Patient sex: M
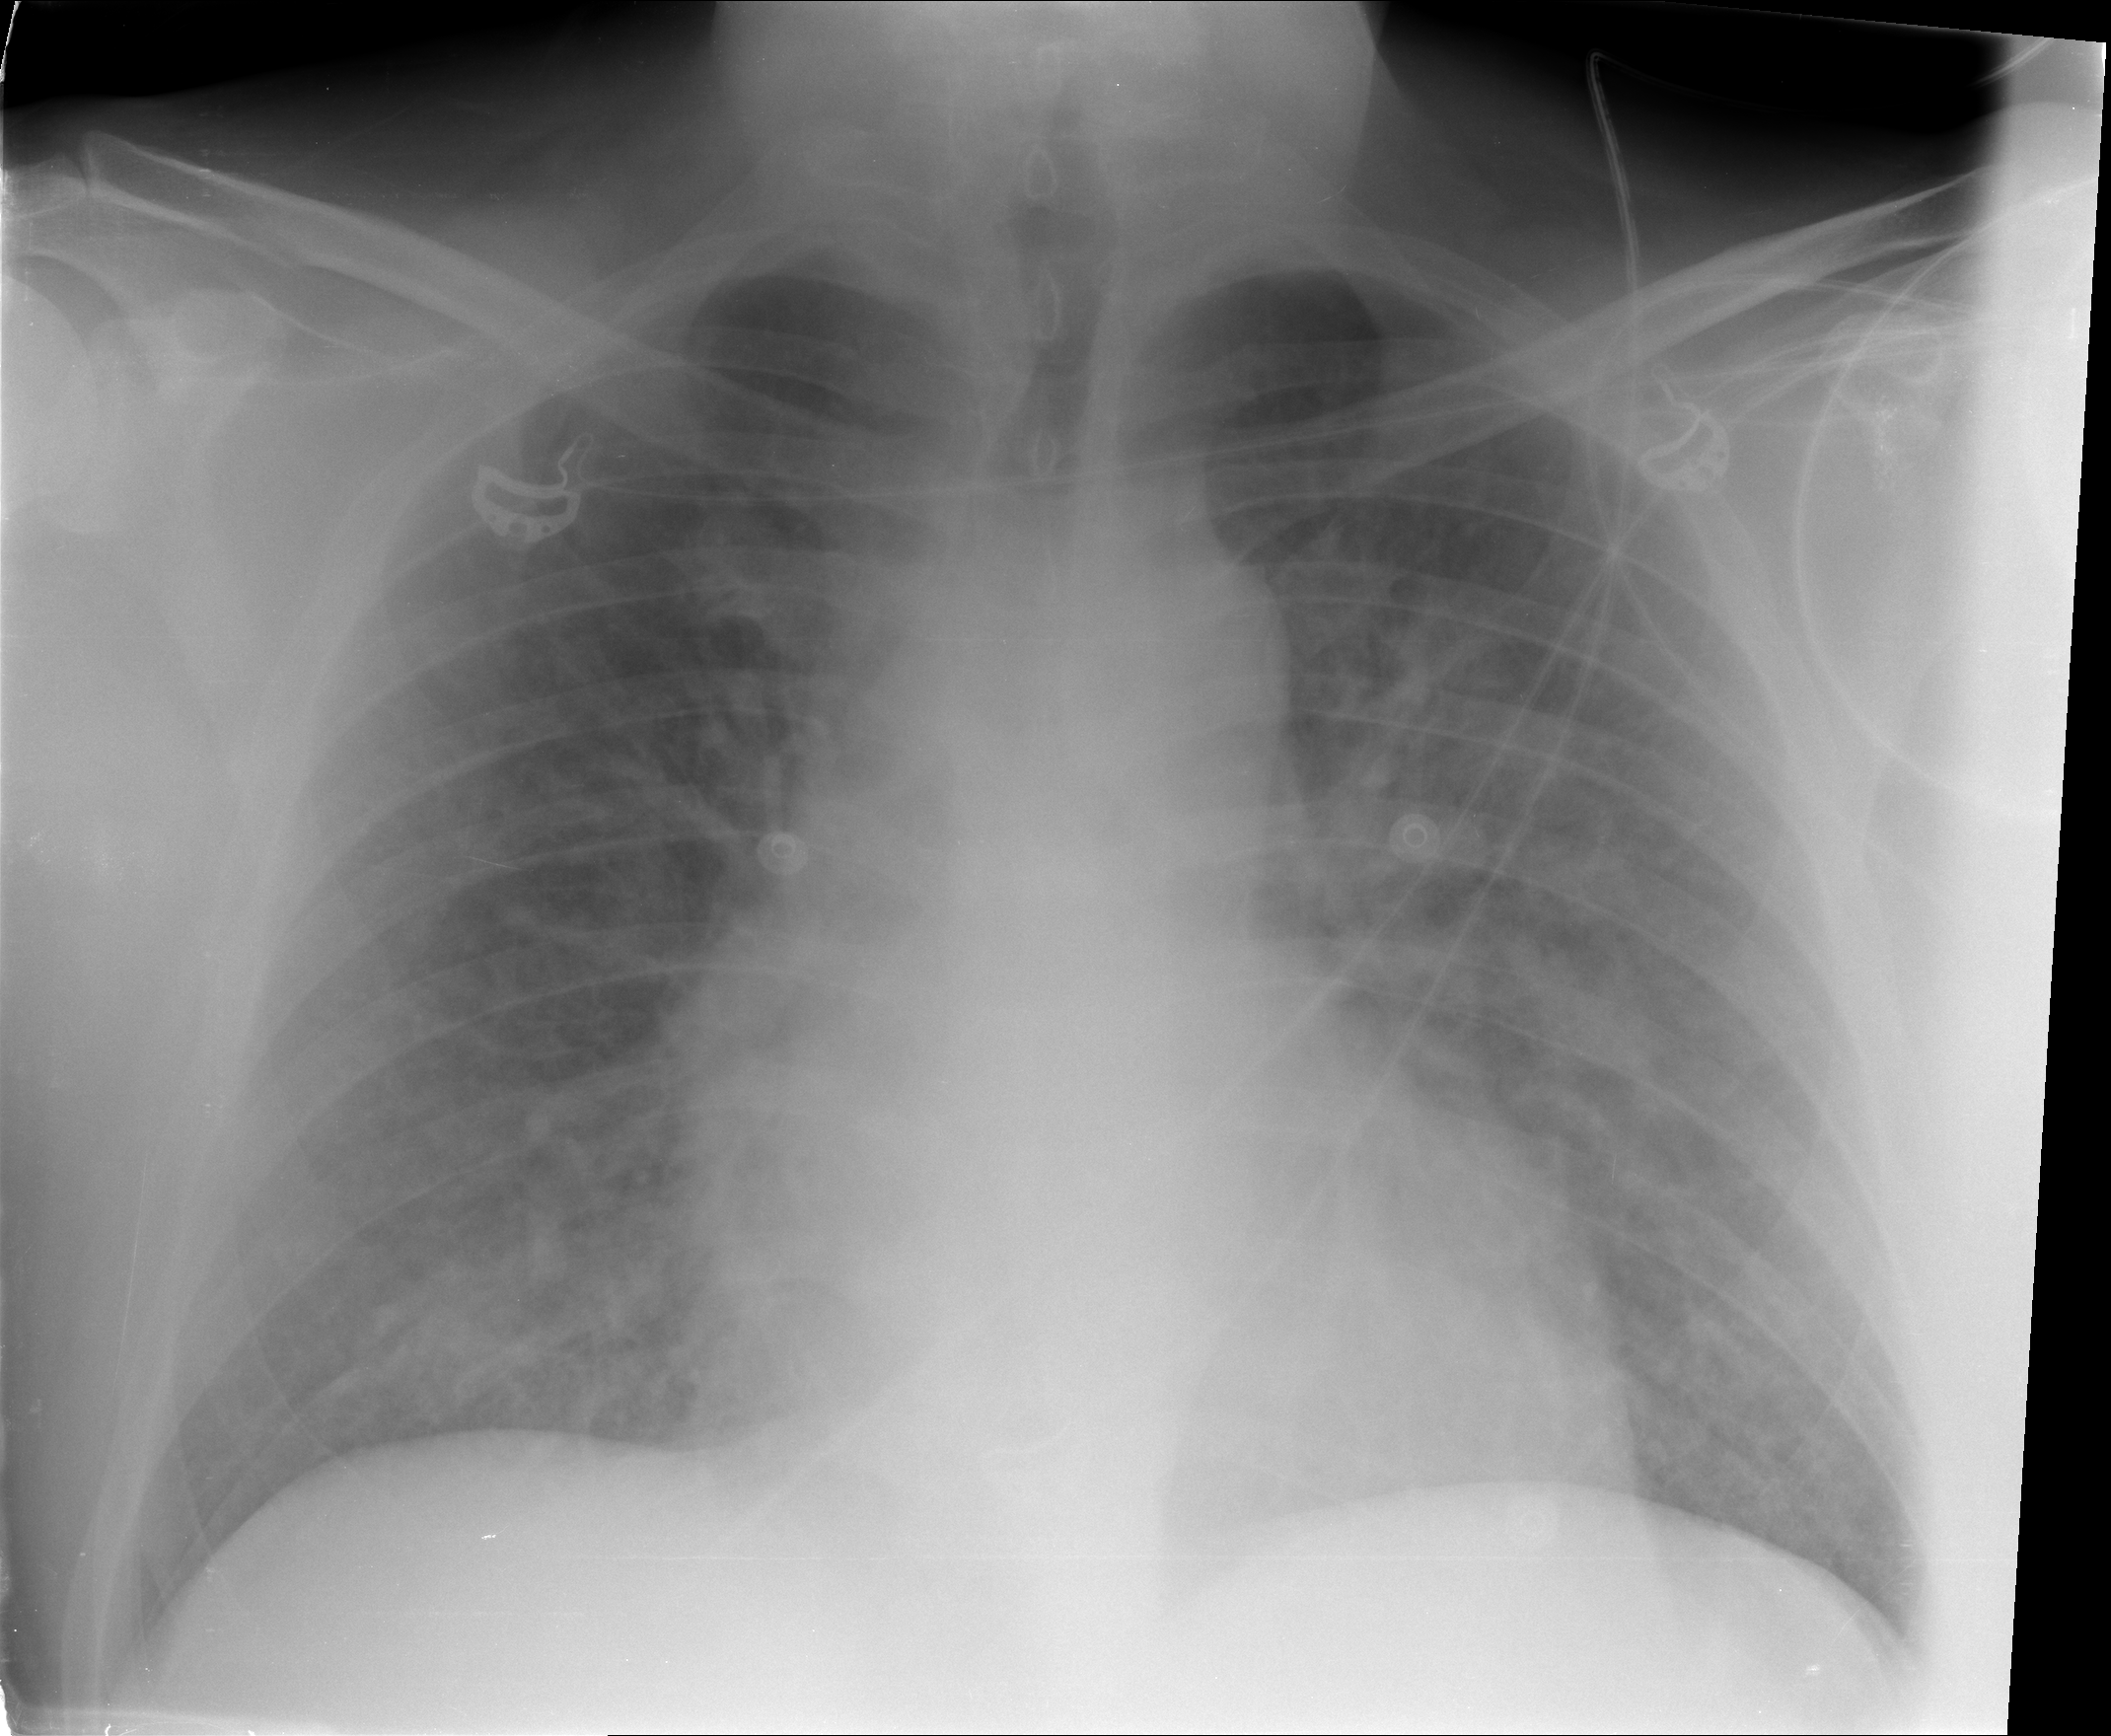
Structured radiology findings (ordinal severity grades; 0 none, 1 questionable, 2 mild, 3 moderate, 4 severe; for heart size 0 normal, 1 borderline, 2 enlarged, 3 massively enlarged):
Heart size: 0
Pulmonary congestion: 0
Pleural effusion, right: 0
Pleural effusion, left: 0
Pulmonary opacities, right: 3
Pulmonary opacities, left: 3
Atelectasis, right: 0
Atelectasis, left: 0